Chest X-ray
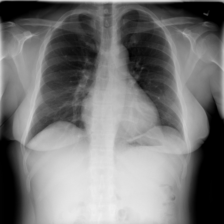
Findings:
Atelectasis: negative
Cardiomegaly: positive
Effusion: negative
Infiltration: negative
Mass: negative
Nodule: negative
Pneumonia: negative
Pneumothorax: negative
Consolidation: negative
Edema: negative
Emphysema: negative
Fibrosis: negative
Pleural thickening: negative
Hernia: negative